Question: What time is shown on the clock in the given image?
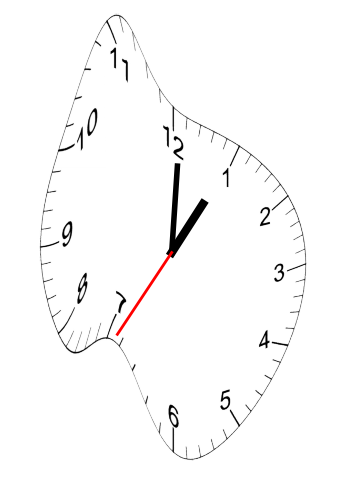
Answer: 01:00:35